The trace is the raw vibration amplitude of a rotating bearing as a function of time. Diagnose the bearing from this image, choosing from: normal, inner_race, outer_race, ball.
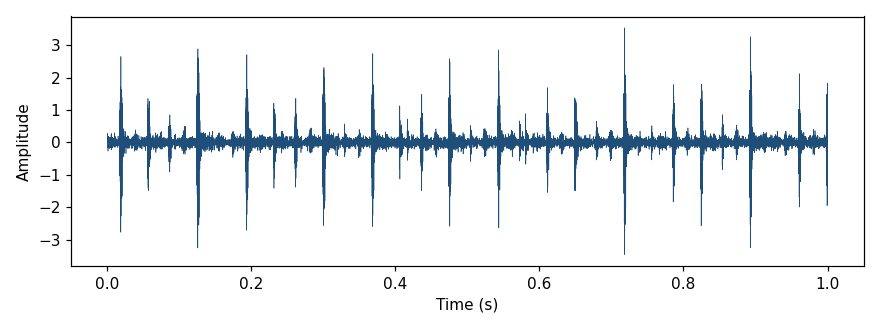
Answer: outer_race